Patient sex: M
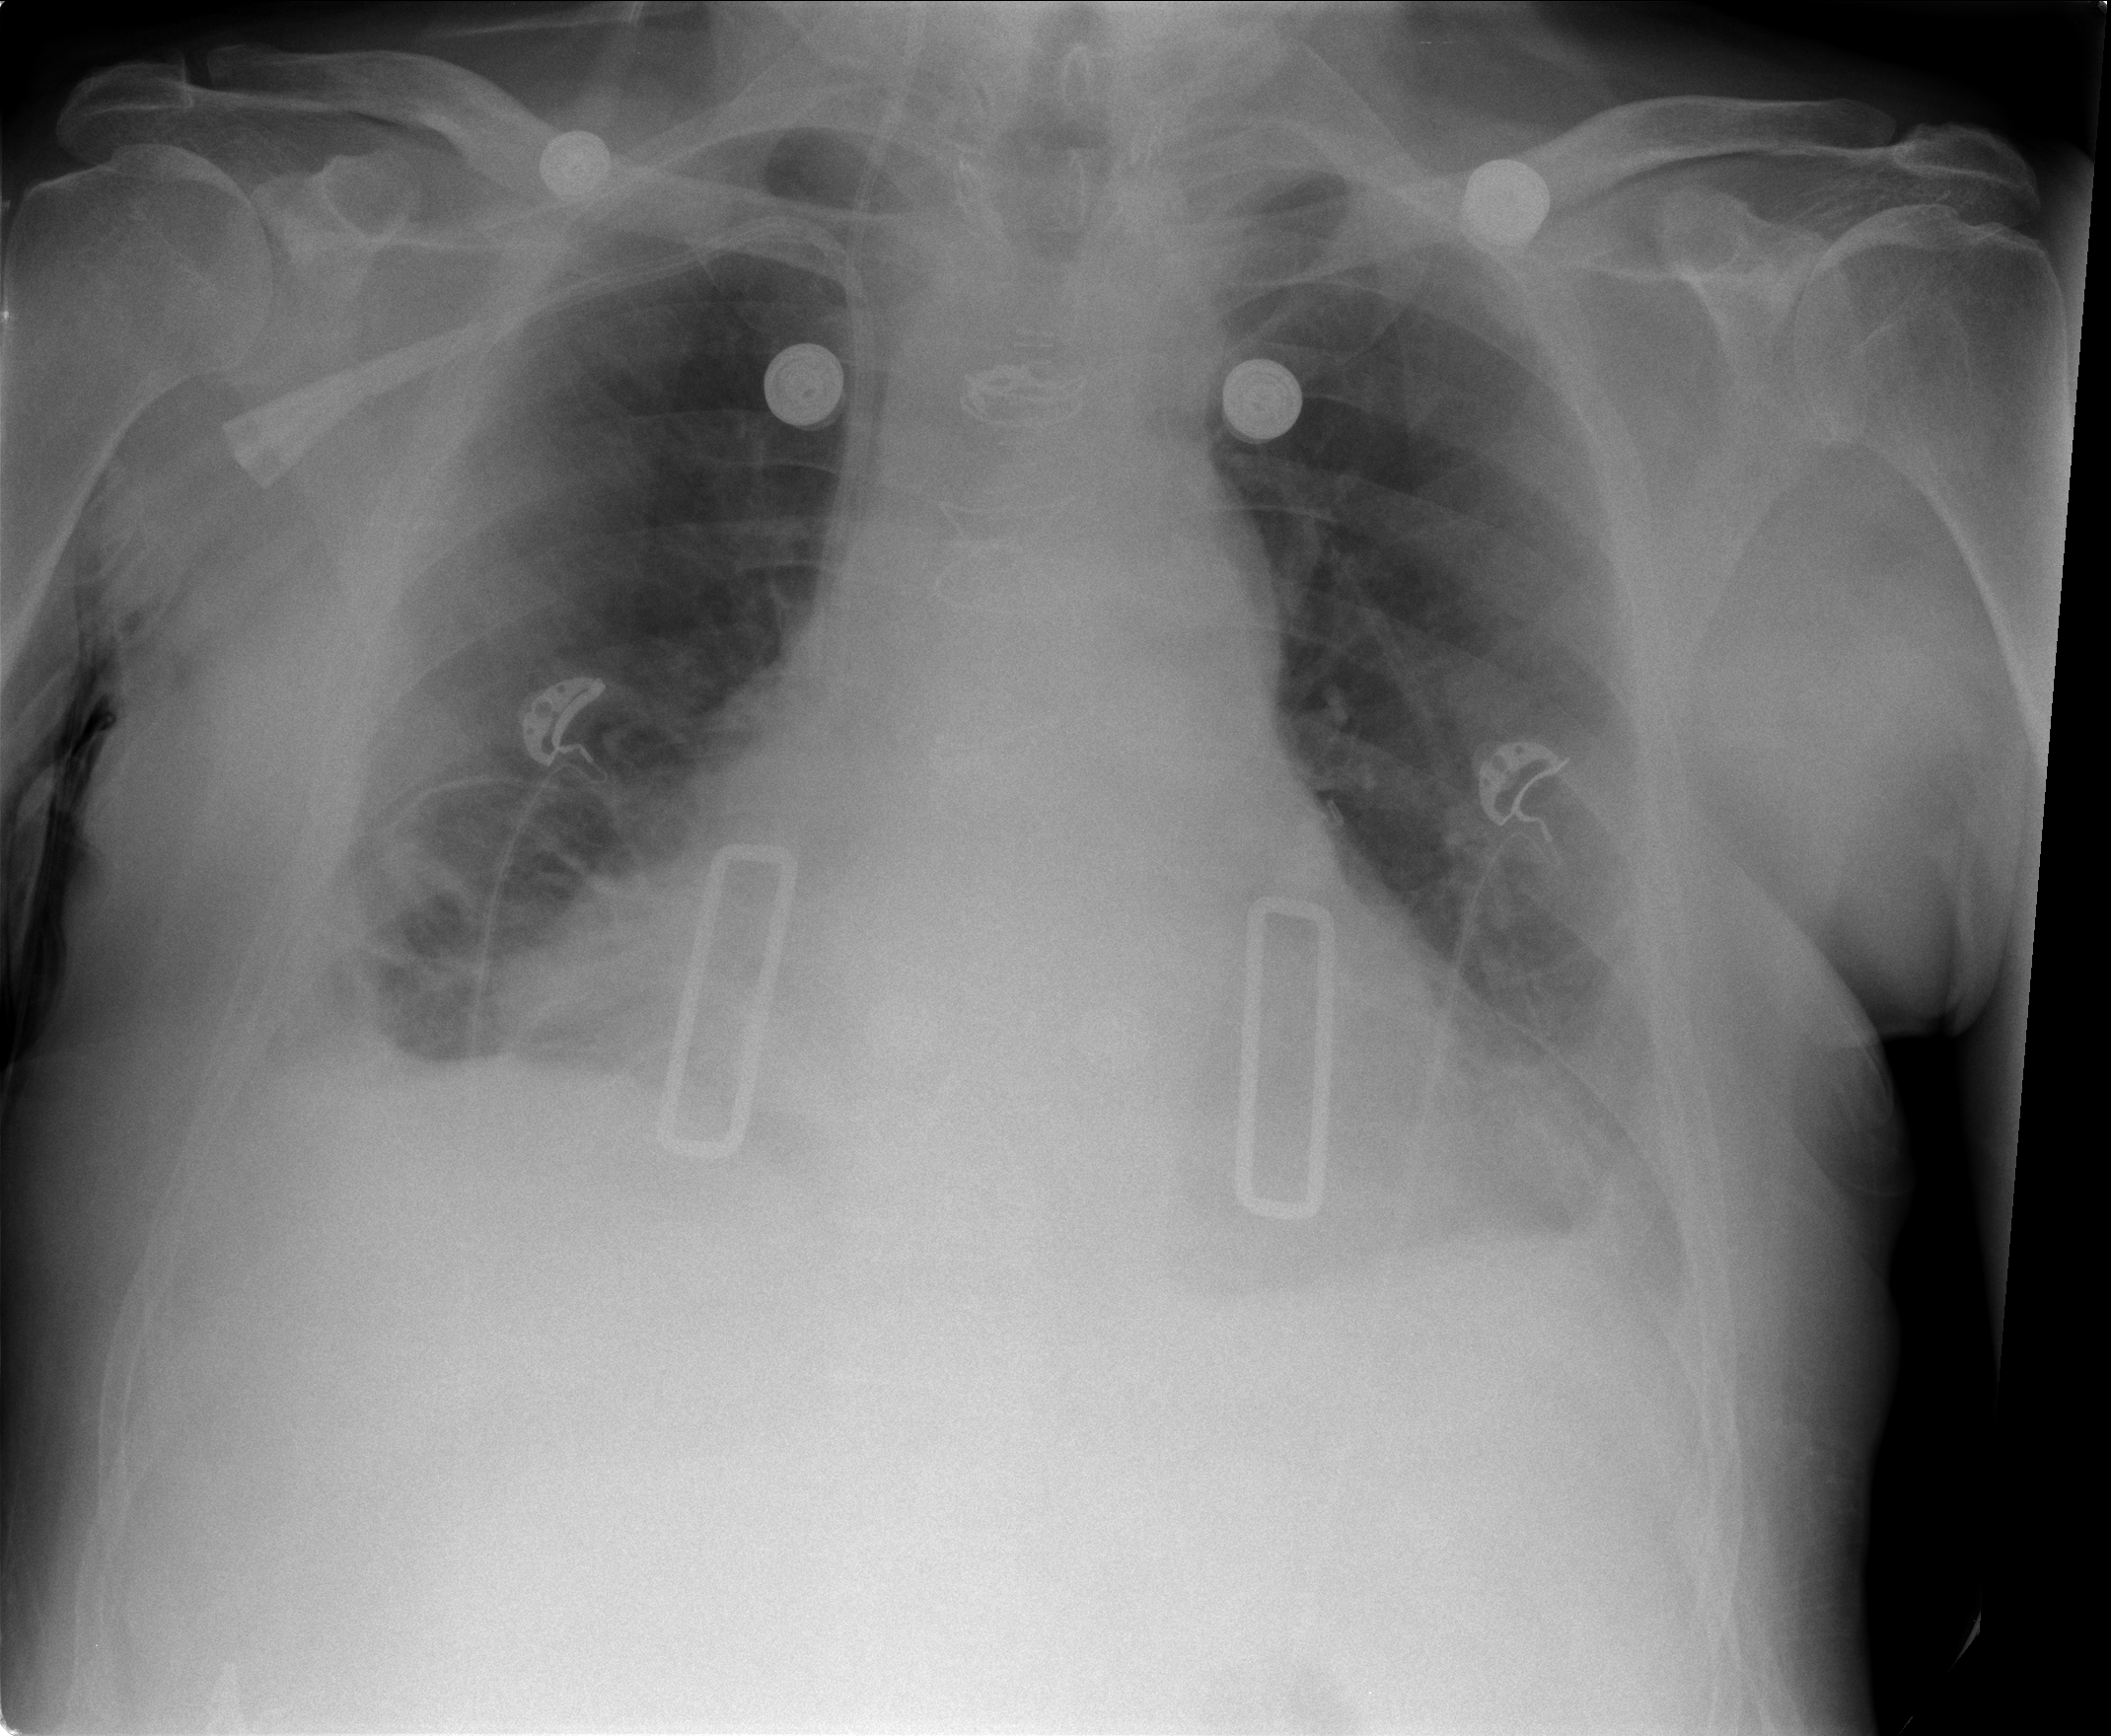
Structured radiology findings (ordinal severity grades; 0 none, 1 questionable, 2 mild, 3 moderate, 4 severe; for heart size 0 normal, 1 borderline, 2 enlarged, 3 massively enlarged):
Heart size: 3
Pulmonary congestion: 2
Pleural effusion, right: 2
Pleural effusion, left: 2
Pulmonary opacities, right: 0
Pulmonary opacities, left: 0
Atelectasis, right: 2
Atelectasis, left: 2